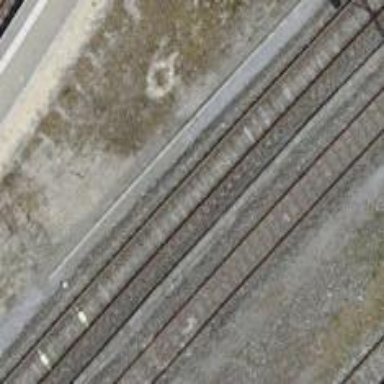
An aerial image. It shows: Public transport stop position along the railway.